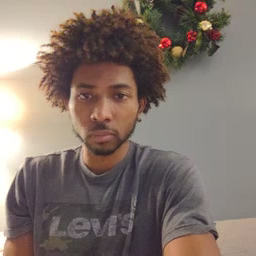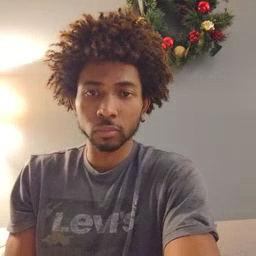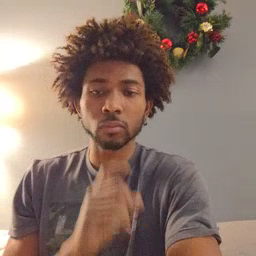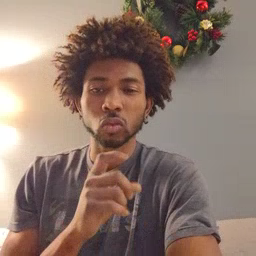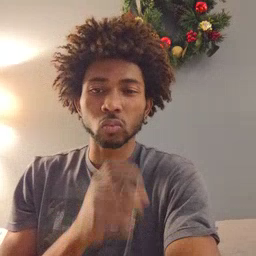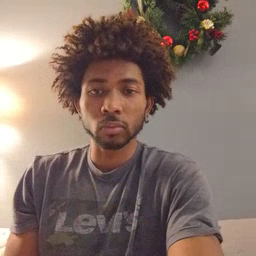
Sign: garbage